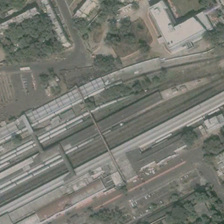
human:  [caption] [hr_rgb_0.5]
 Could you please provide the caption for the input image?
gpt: some buildings and many green trees are in two sides of a railway station .

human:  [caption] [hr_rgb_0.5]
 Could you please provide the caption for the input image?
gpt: some buildings and many green trees are in two sides of a railway station .

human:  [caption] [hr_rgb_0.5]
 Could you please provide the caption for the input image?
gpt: some buildings and many green trees are in two sides of a railway station .

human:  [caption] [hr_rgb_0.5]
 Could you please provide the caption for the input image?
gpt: some buildings and many green trees are in two sides of a railway station .

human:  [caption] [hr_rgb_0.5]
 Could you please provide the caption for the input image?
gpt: some buildings and many green trees are in two sides of a railway station .